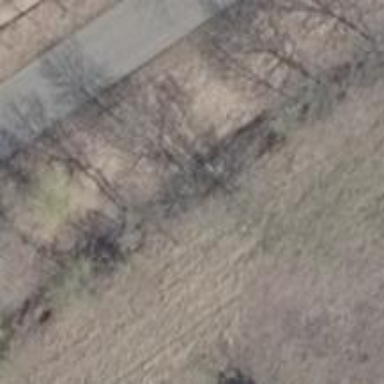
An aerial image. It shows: Row of trees in natural setting.